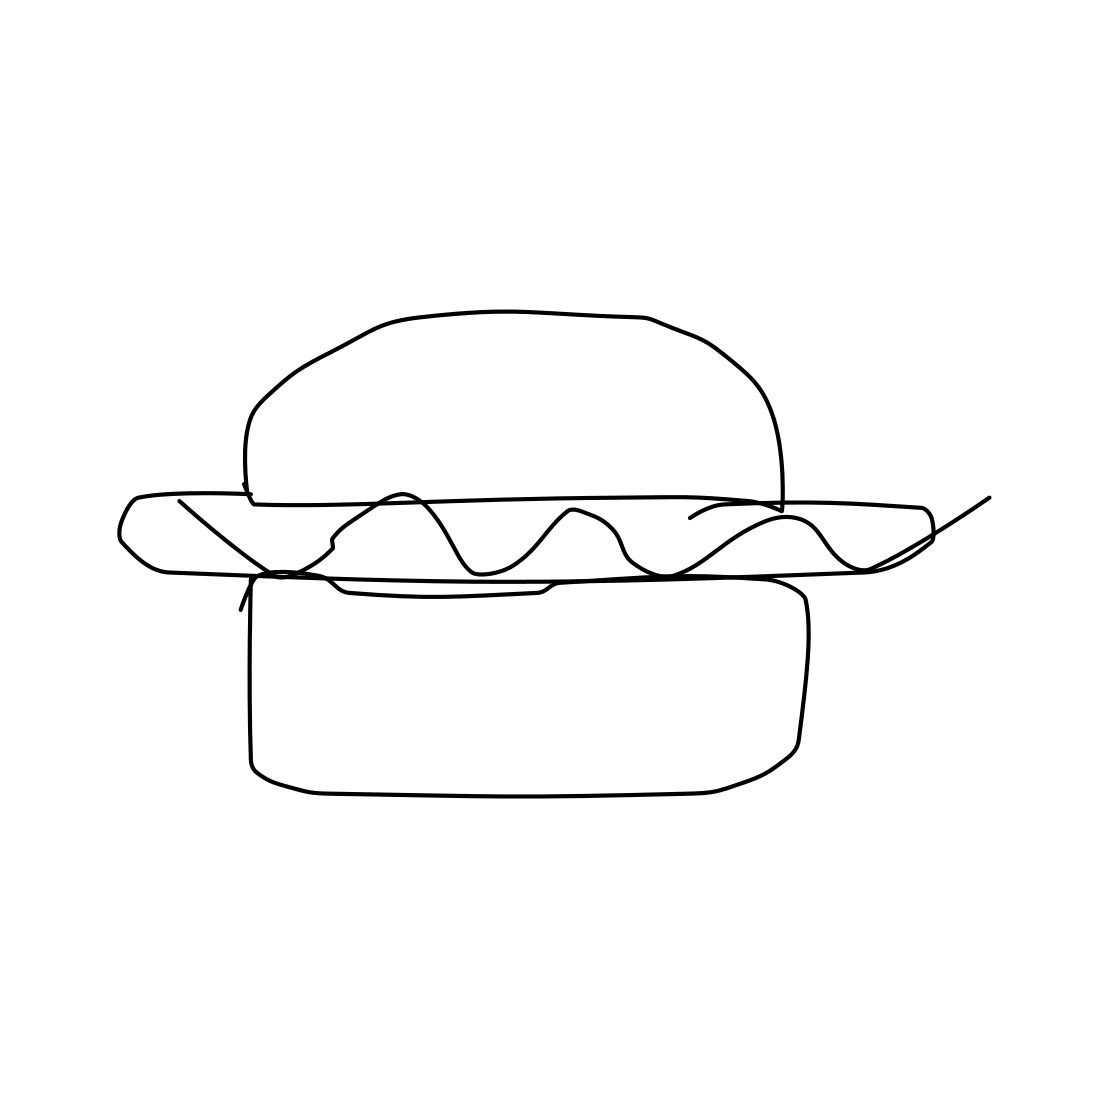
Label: hot-dog